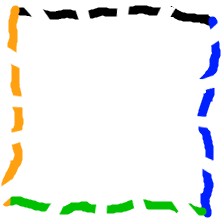
Shape: square